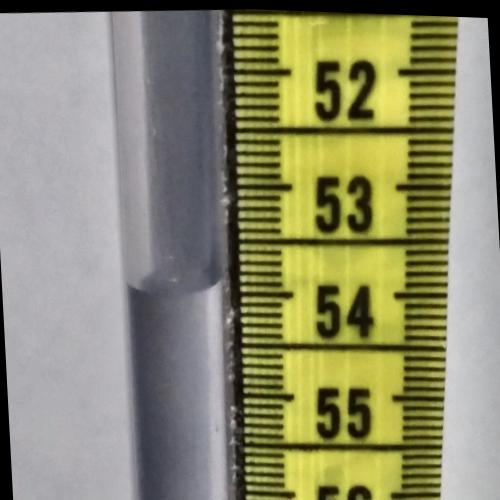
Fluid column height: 53.9 cm